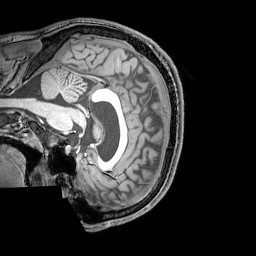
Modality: T1w
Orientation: sagittal
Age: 22
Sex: male
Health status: healthy
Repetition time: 0.081 s
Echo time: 0.037 s